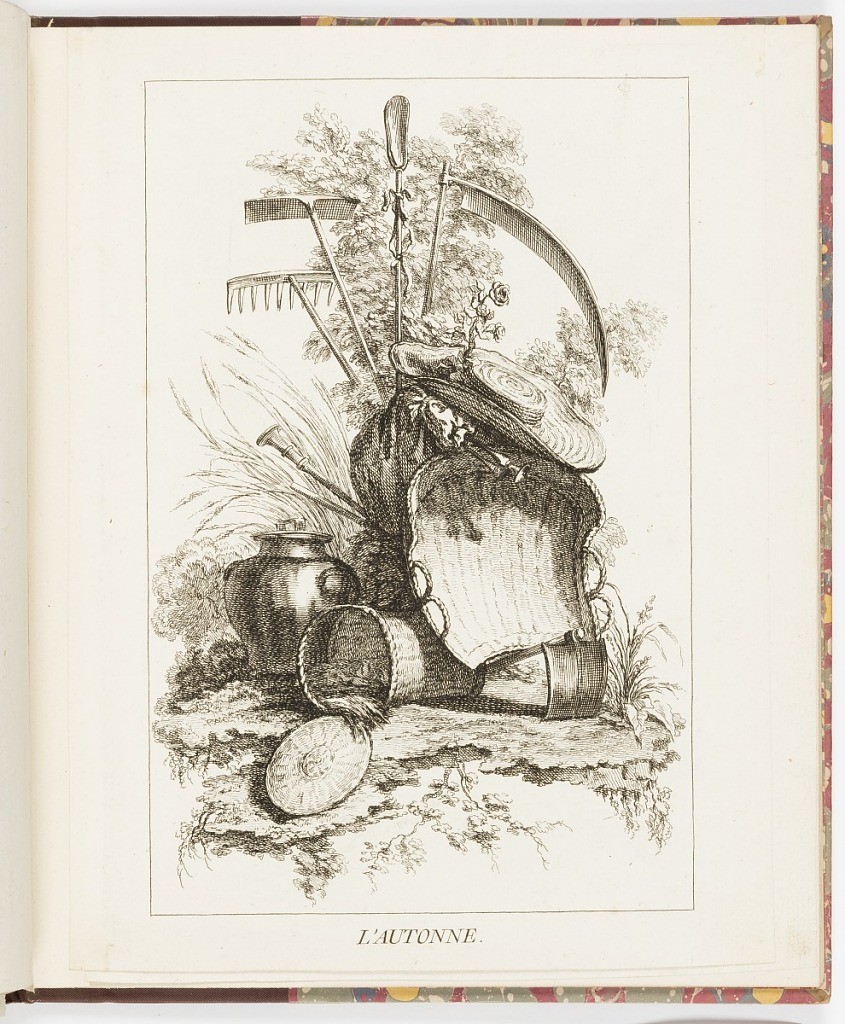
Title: L'AUTONNE
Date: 18th century
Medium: Etching and engraving on paper
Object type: Print
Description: Vignette of attributes of Autumn, including harvest tools, a sun hat, a basket, and an urn. The plate is not signed.